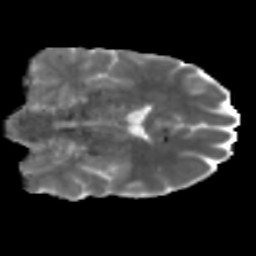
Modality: MD
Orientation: coronal
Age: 46
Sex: male
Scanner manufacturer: siemens
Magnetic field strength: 3 T
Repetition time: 5 s
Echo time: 0.092 s